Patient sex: F
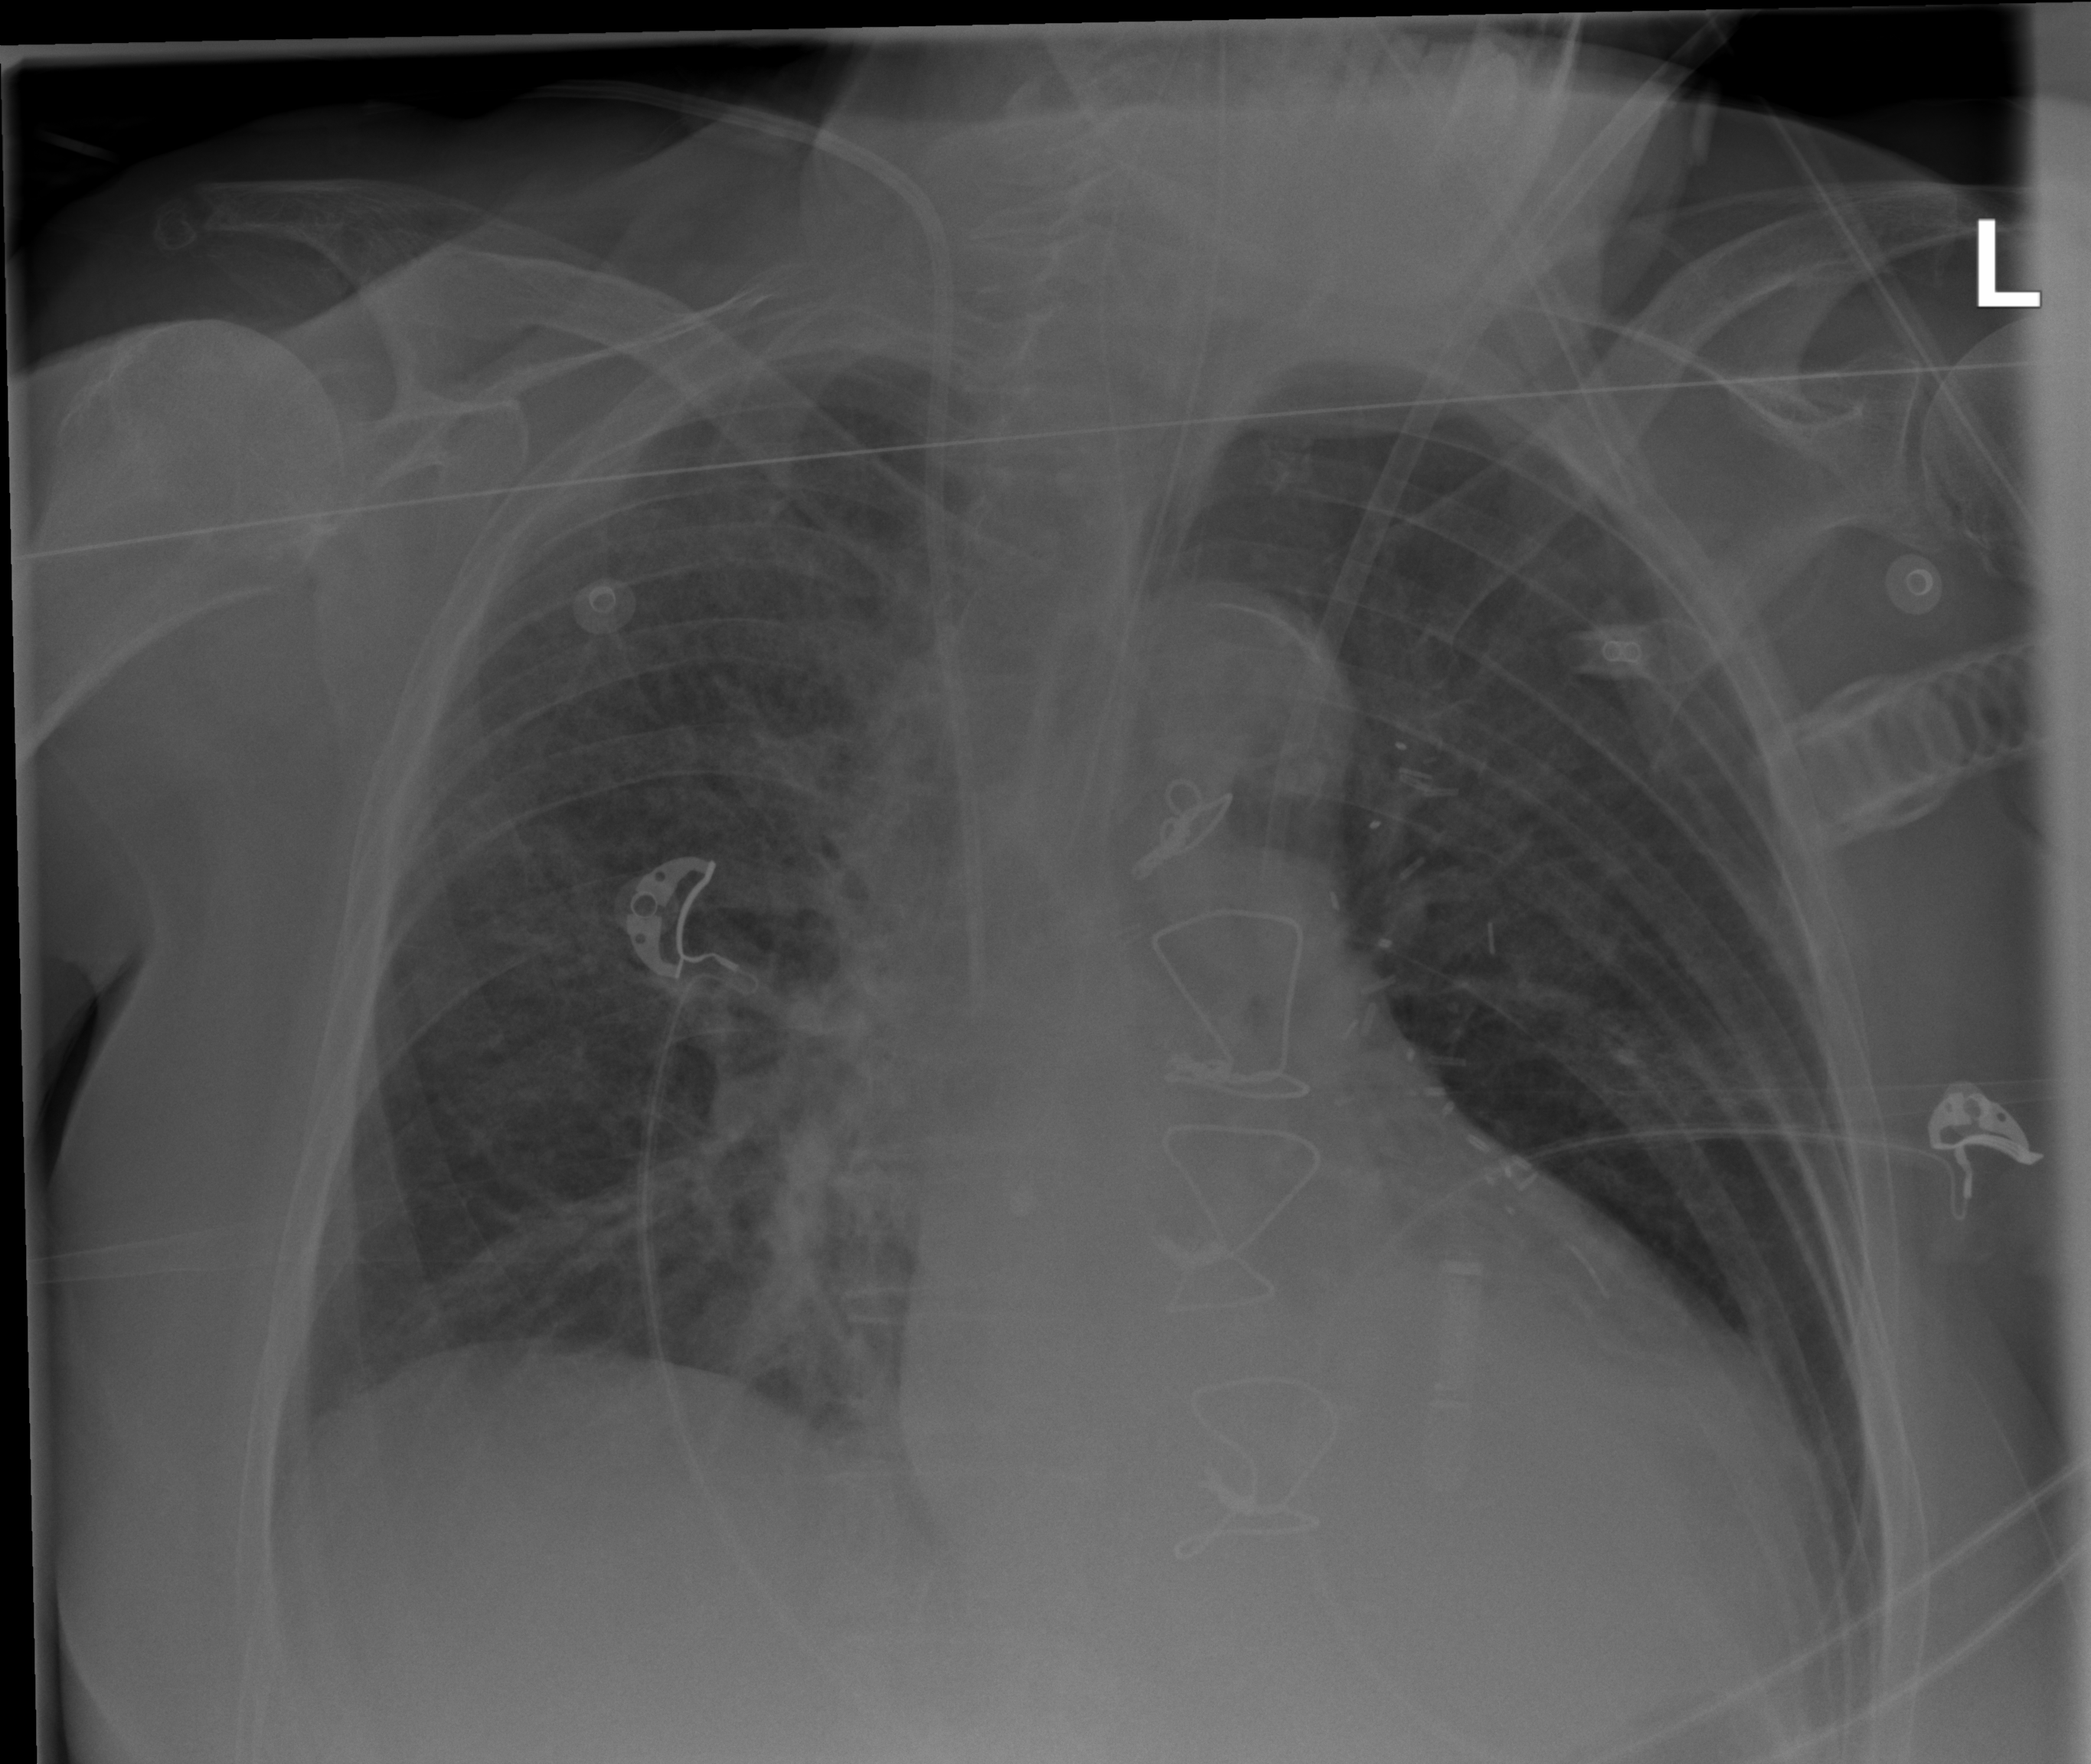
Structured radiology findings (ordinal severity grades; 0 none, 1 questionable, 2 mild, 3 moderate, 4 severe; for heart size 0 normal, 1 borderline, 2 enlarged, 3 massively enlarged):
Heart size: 2
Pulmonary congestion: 2
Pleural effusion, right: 0
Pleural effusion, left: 0
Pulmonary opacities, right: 0
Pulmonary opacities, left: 0
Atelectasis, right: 2
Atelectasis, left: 2